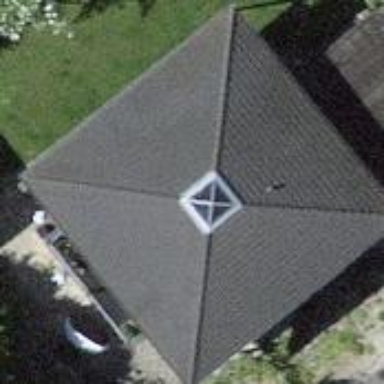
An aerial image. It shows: Residential building with pyramidal roof shape.